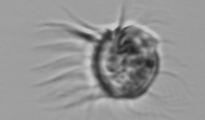
Label: Leegaardiella_ovalis